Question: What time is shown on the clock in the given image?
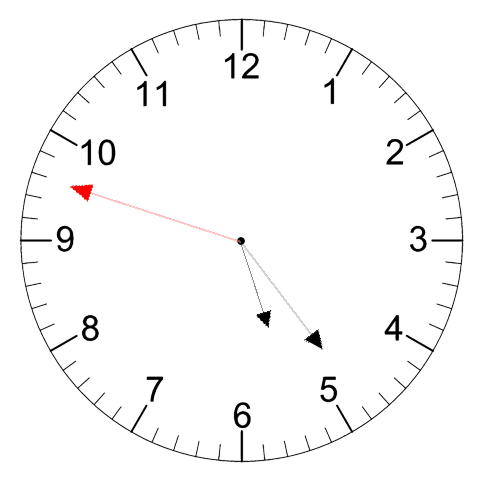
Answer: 05:23:48